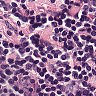
Metastatic tissue present: no